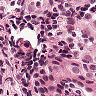
Metastatic tissue present: yes